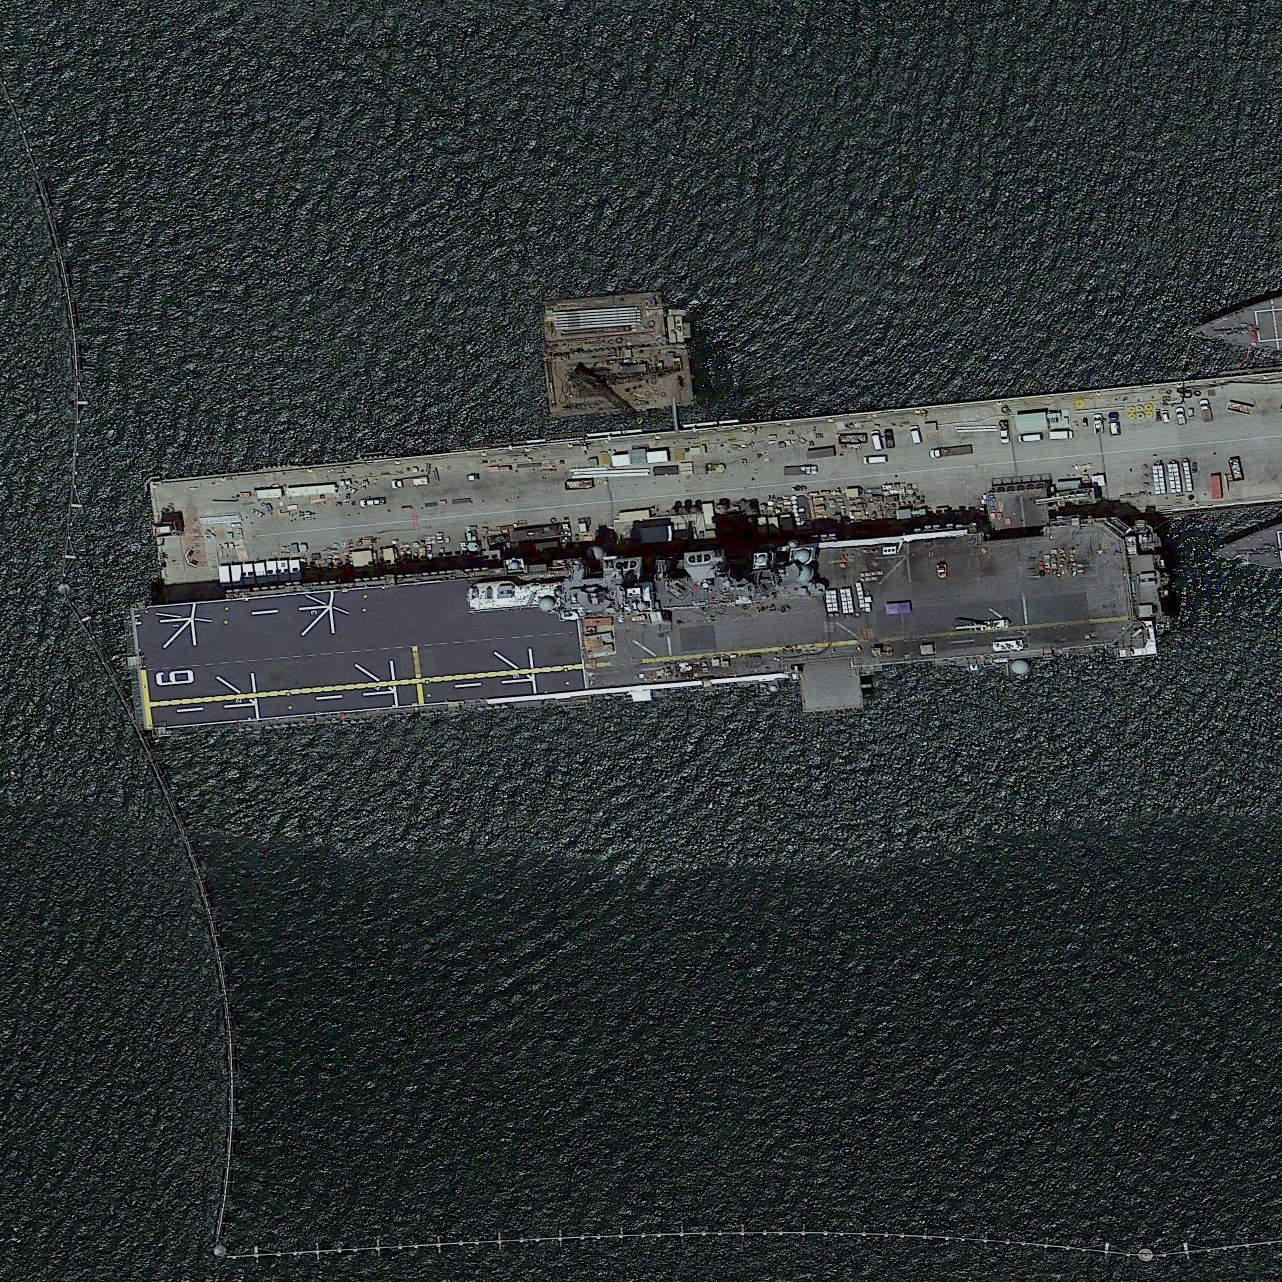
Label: assault